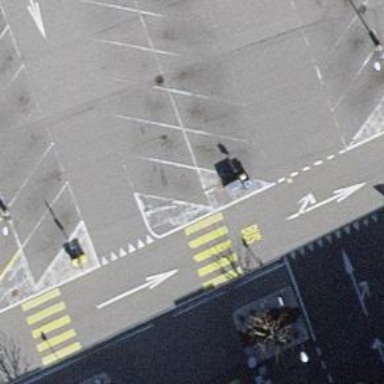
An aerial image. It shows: Uncontrolled zebra crossing on the road.